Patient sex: F
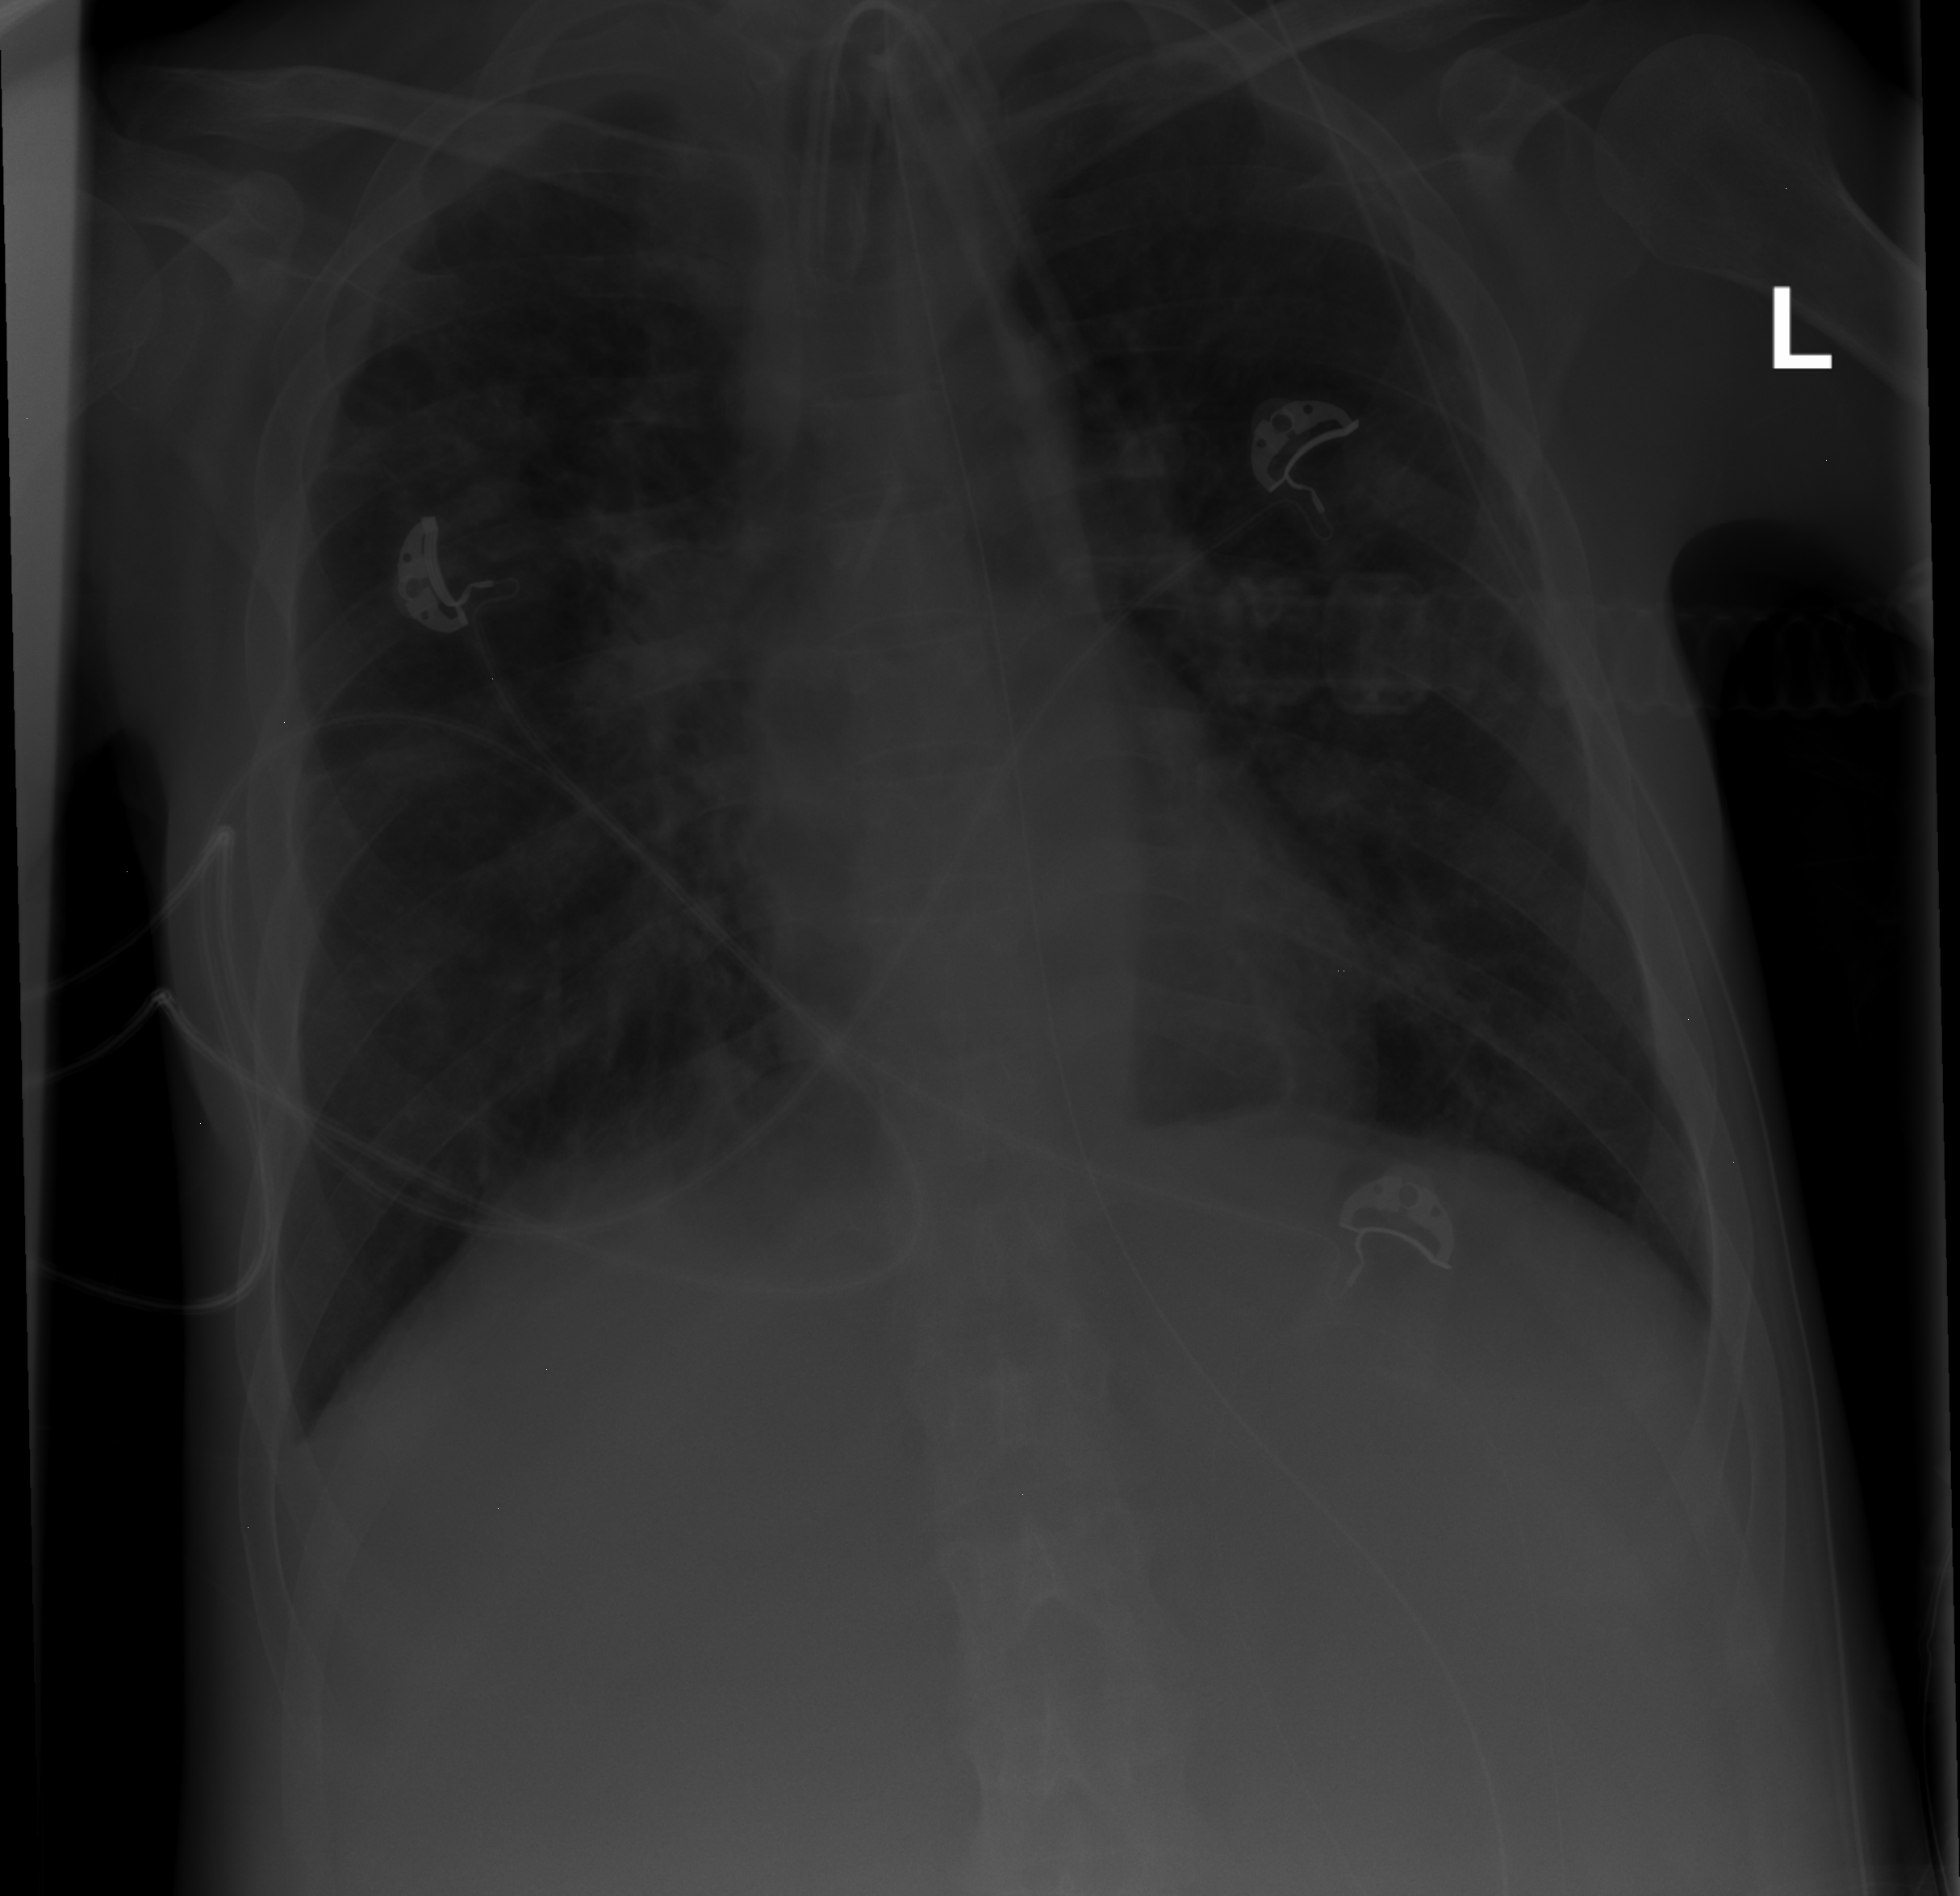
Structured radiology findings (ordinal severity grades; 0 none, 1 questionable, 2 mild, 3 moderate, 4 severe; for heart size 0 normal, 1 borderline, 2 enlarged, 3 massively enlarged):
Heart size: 0
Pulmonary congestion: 0
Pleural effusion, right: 2
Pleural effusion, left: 2
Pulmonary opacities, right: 1
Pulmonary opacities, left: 0
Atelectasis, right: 1
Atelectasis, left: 0